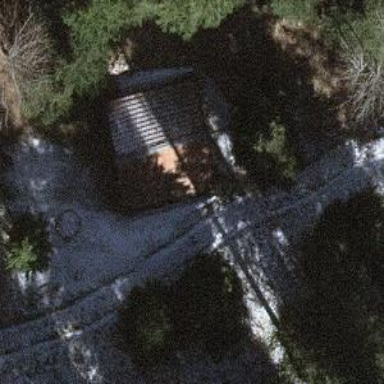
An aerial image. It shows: Cabin is depicted in the image.